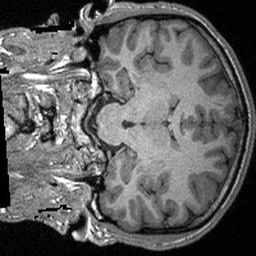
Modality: T1w
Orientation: coronal
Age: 21
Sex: male